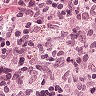
Metastatic tissue present: no